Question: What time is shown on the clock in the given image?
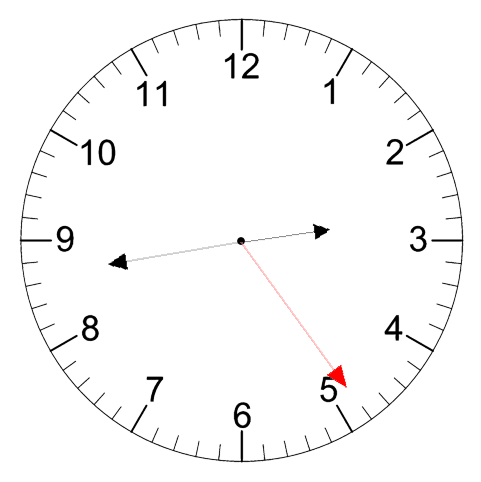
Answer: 02:43:24